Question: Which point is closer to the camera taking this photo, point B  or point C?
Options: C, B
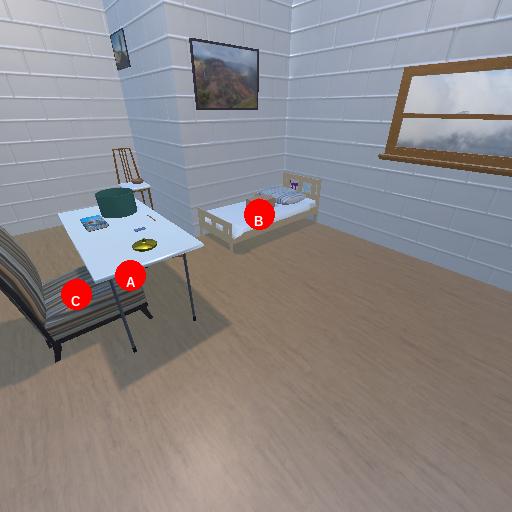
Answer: C